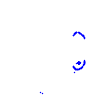
Particle: kaon